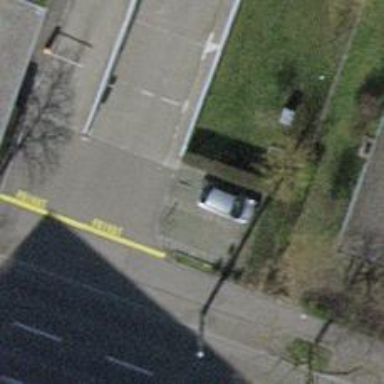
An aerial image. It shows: Street side parking area.